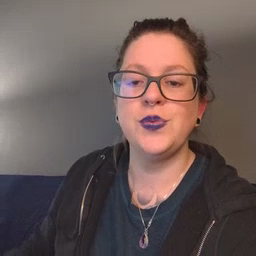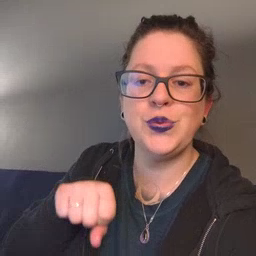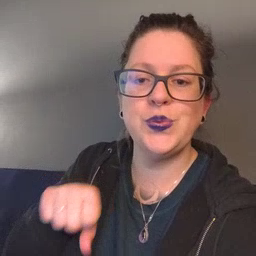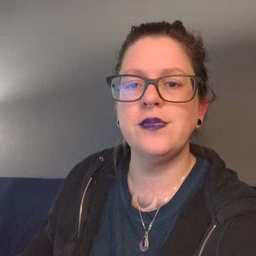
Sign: shoe